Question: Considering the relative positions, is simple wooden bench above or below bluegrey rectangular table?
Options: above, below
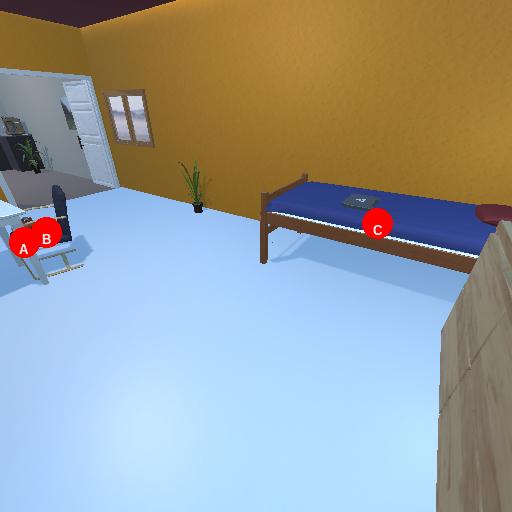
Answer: above